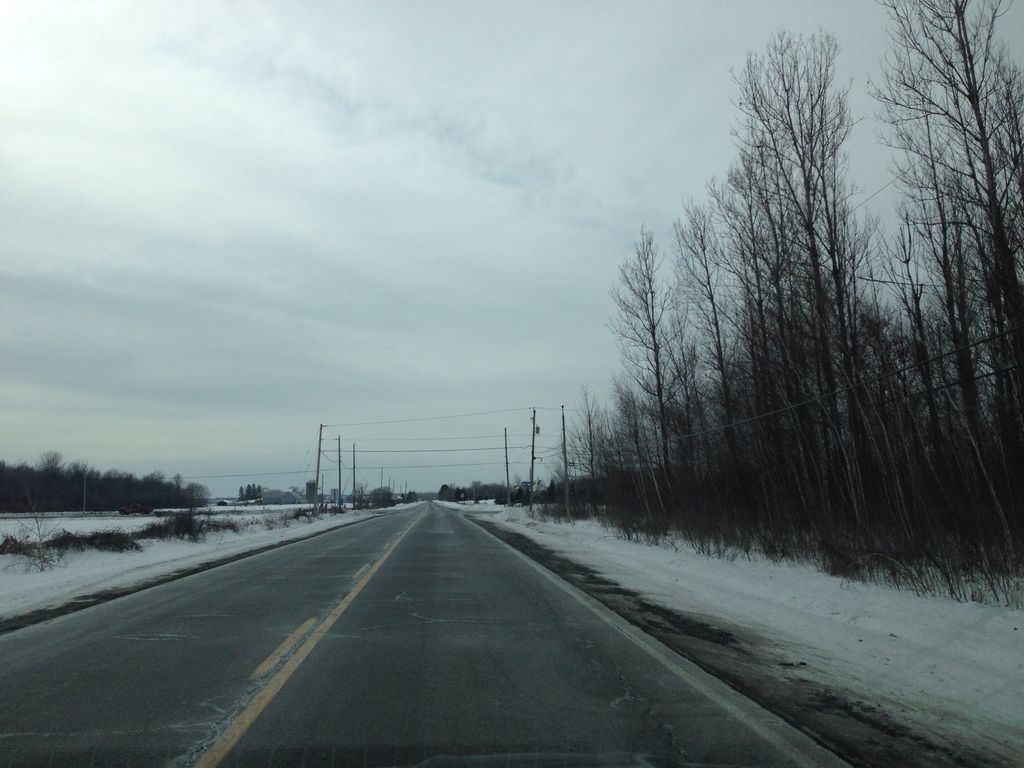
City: ottawa-gatineau